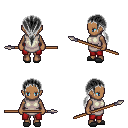
a pixel art fantasy rpg character, female body template, human, dark skin, white tunic, red pants, gray ponytail hairstyle, gray slippers, spear, four views (front, back, left, right), 2x2 character sprite sheet, small pixel art, hard edges, no anti-aliasing